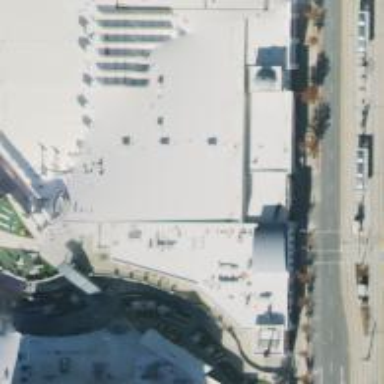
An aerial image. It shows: Retail building that houses planetarium.